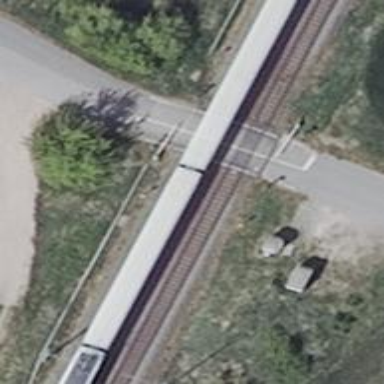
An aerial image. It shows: Level crossing along the railway.